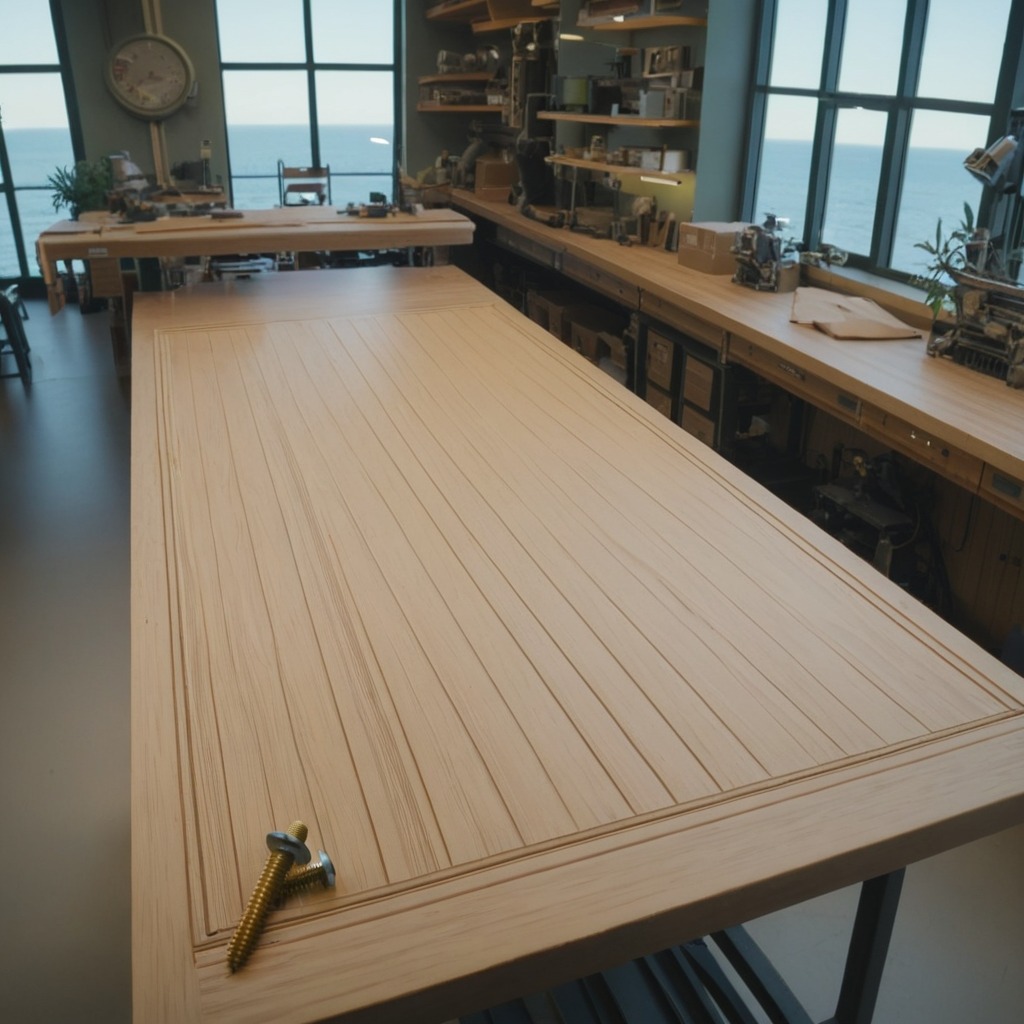
A metal screw is lying on the workbench inside a coastal fishing gear workshop.